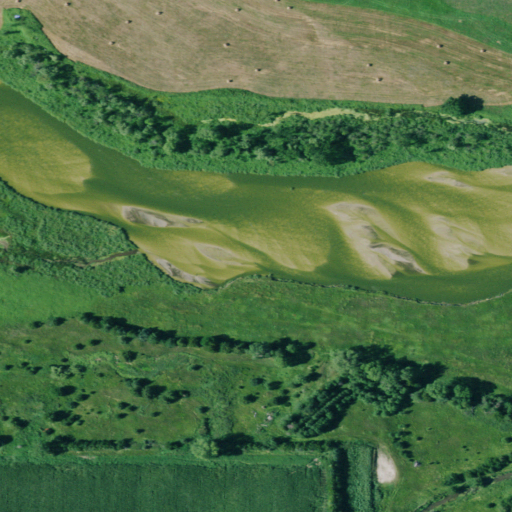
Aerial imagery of valley in Nebraska named Leydell Canyon containing herbaceous wetlands, grassland, open water, woody wetlands, cultivated crops, and pasture